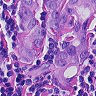
Metastatic tissue present: yes